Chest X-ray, AP view. Patient: 57 years old, sex M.
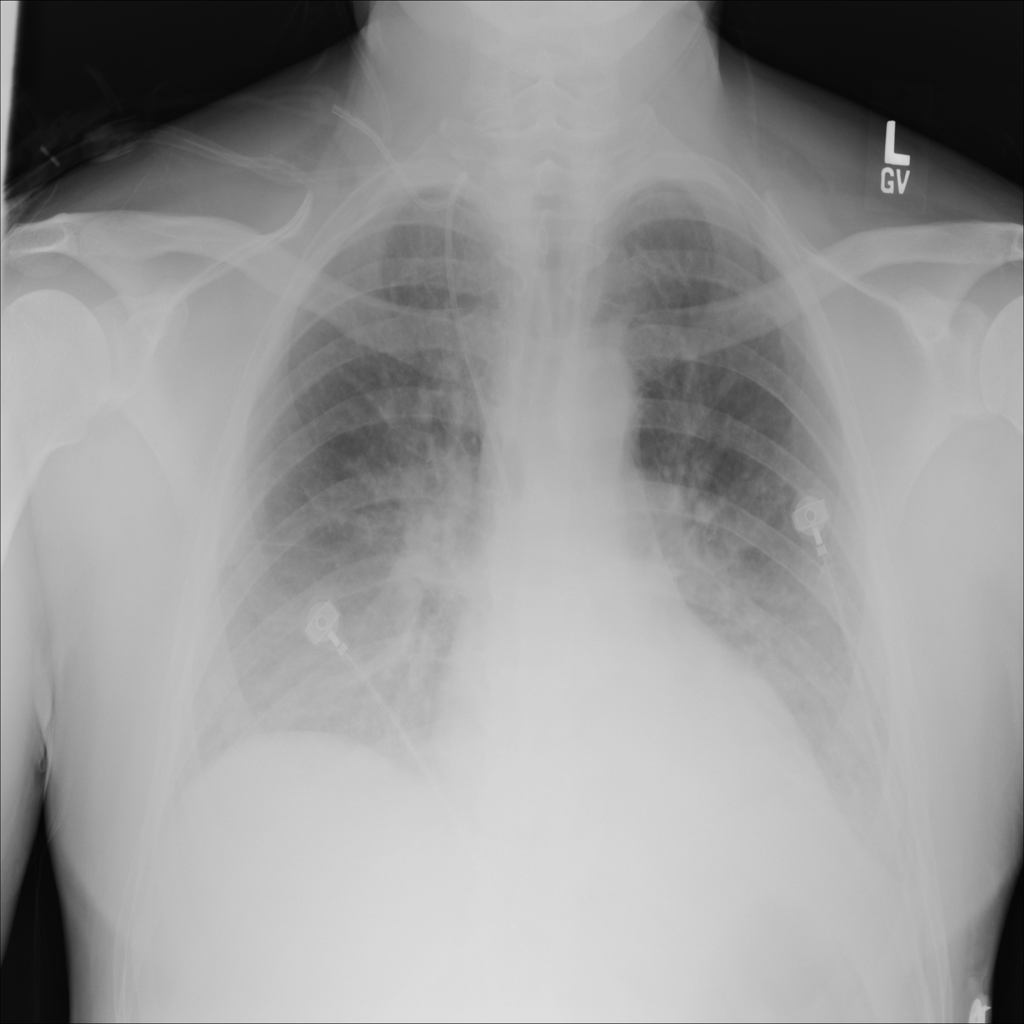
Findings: No Finding